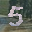
Label: 5